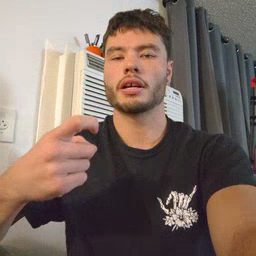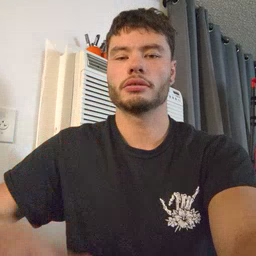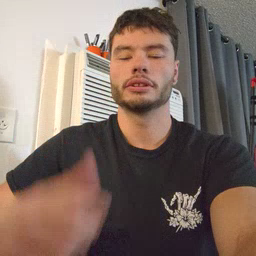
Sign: red